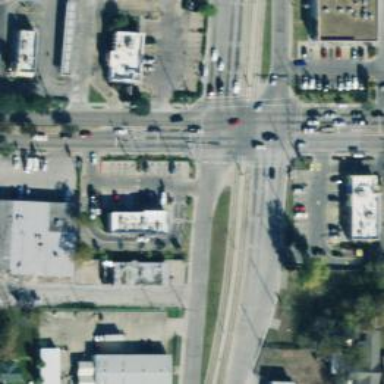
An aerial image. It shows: Secondary road with sidewalk on the left.